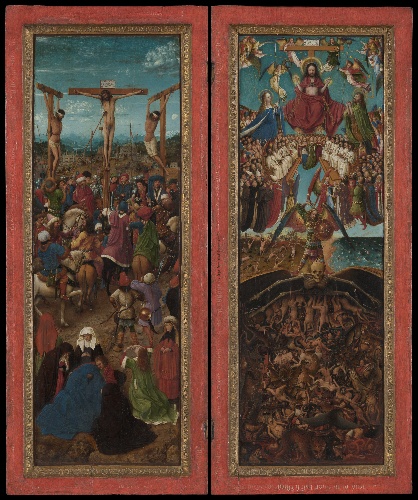
Title: The Crucifixion; The Last Judgment
Artist: Jan van Eyck
Artist bio: Netherlandish, Maaseik ca. 1390–1441 Bruges
Date: ca. 1440–41
Object type: Painting, diptych
Classification: Paintings
Medium: Oil on canvas, transferred from wood
Dimensions: Each 22 1/4 x 7 2/3 in. (56.5 x 19.7 cm)
Department: European Paintings
Credit line: Fletcher Fund, 1933
Accession year: 1933
Repository: Metropolitan Museum of Art, New York, NY
Tags: Skeletons|Men|Mary Magdalene|Crucifixion|Last Judgement|Angels|Christ|Virgin Mary